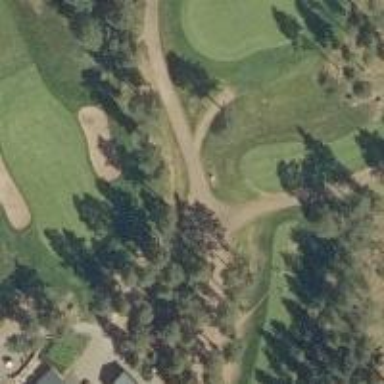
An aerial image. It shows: Path for golf carts.